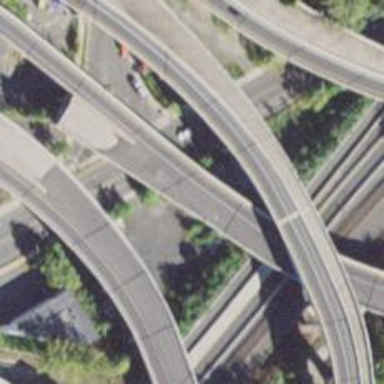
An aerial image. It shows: Service road that crosses over bridge.